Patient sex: M
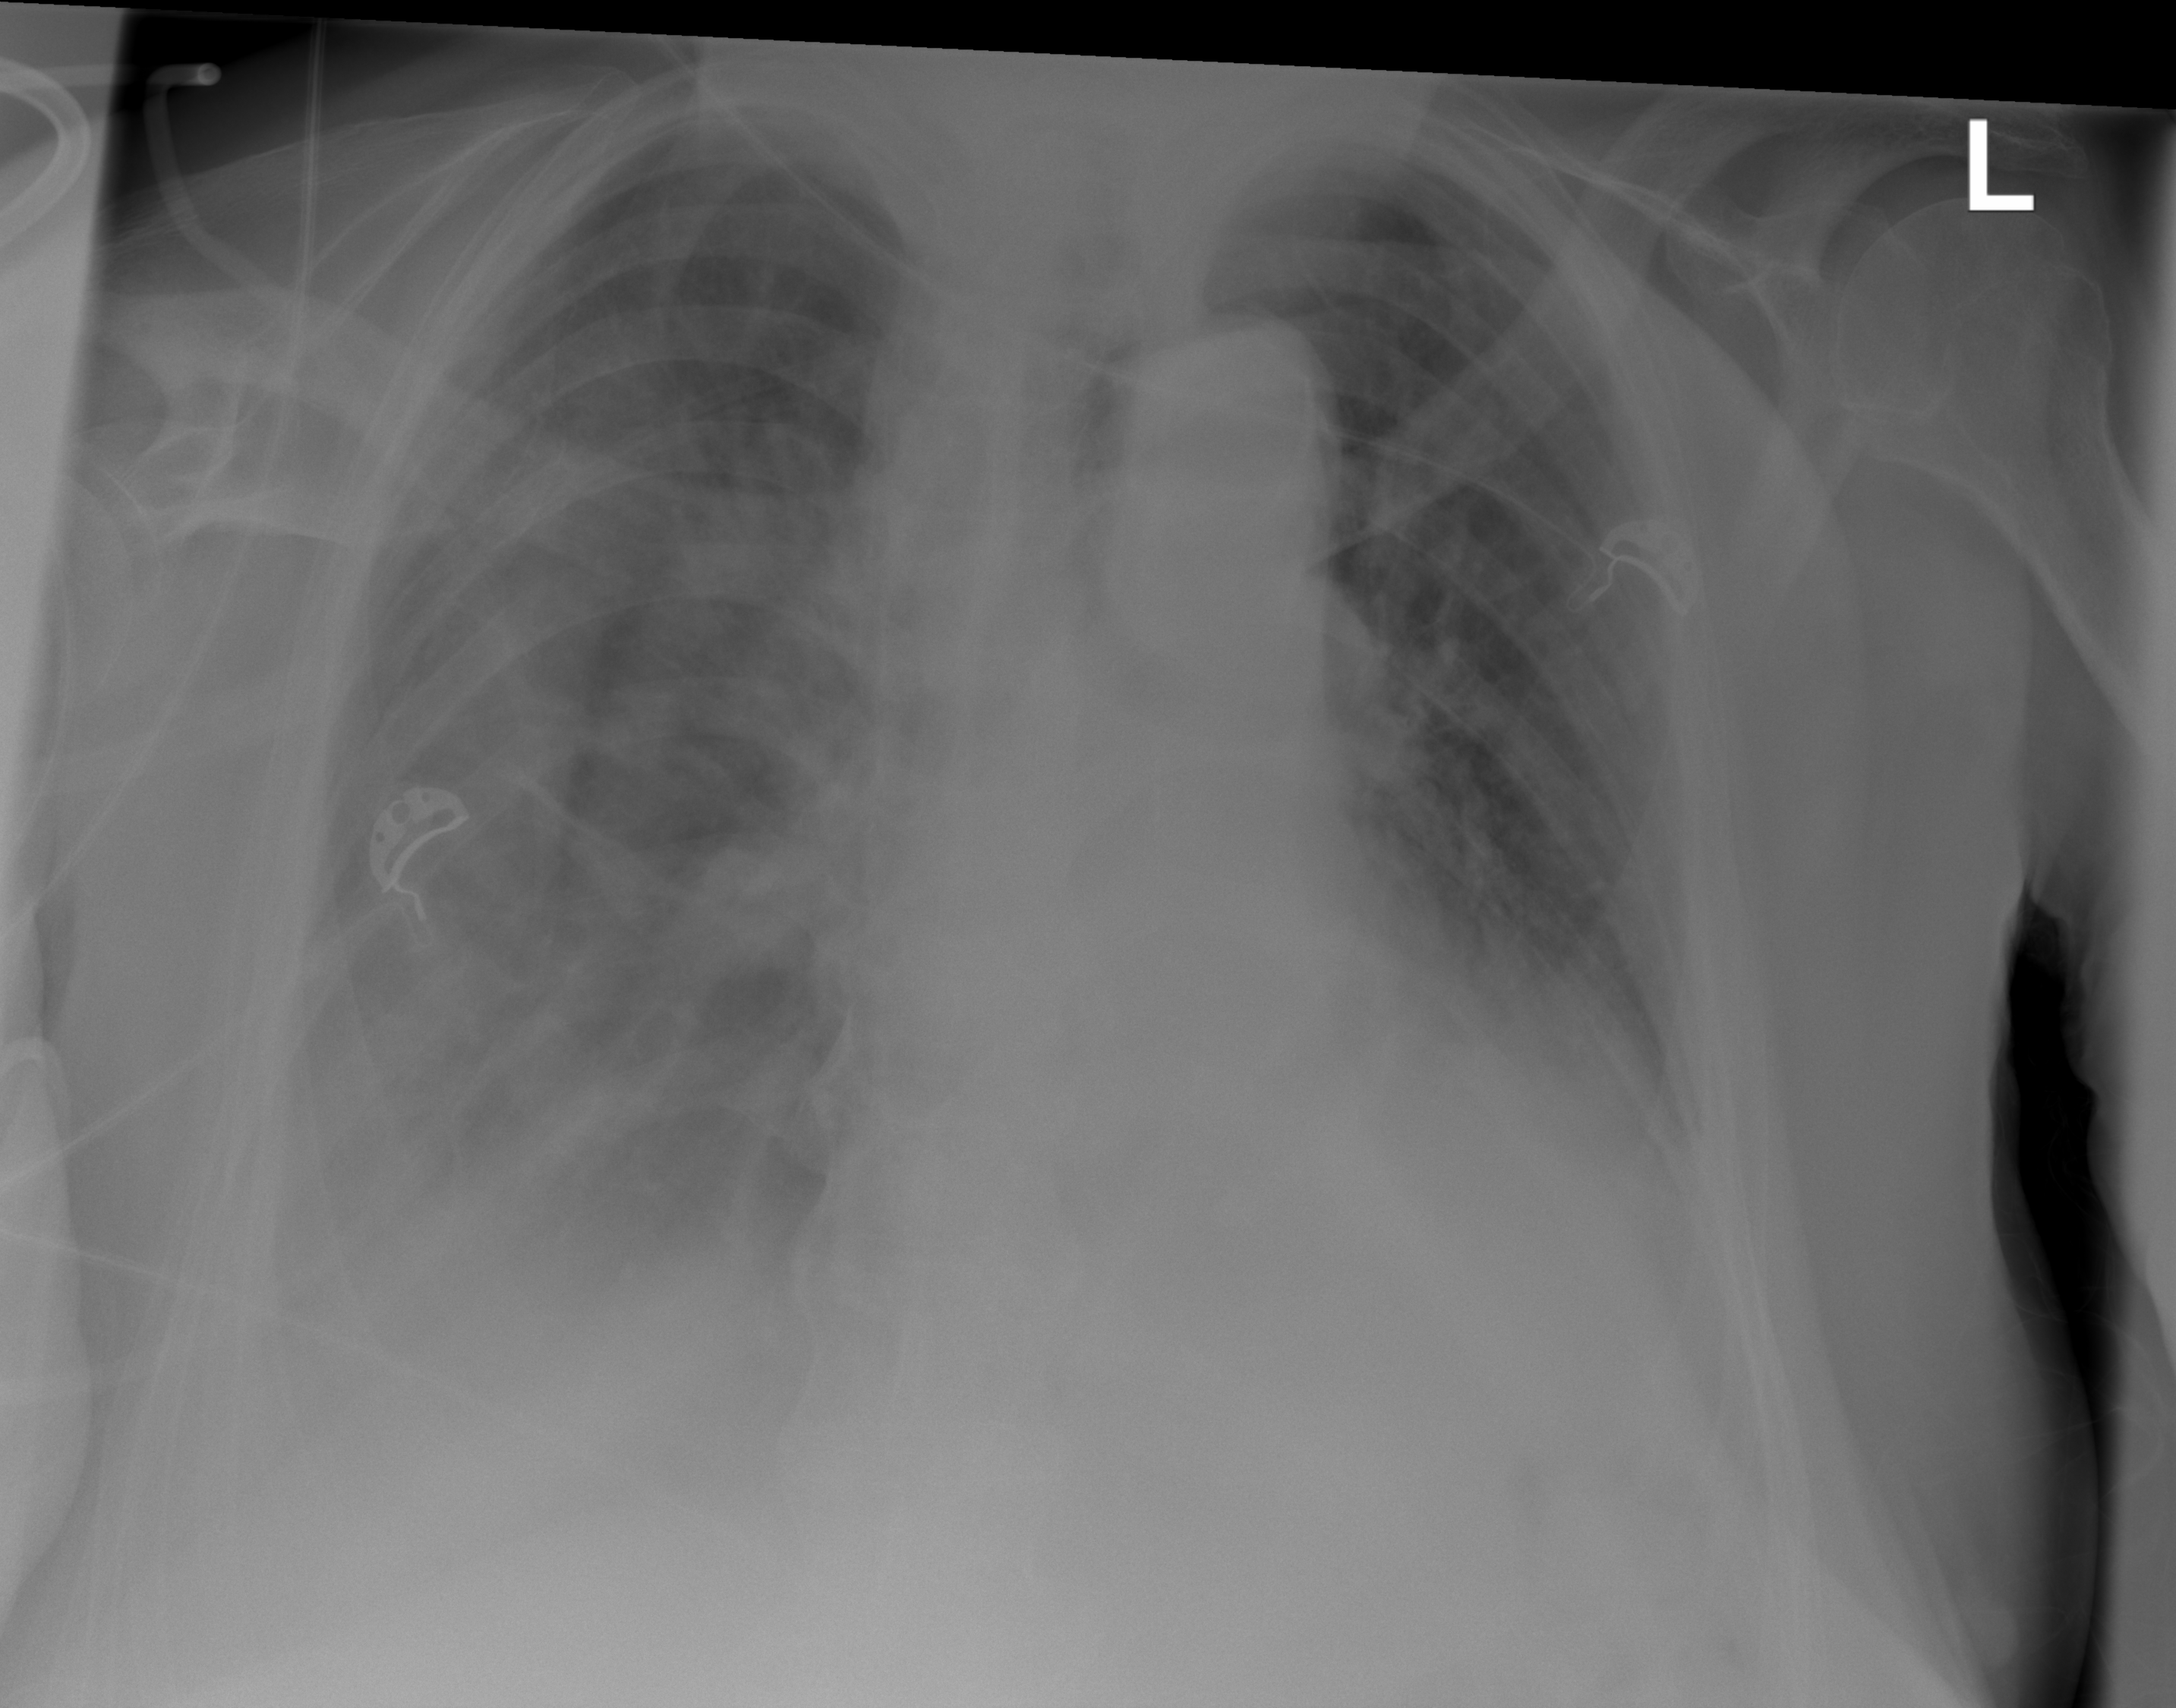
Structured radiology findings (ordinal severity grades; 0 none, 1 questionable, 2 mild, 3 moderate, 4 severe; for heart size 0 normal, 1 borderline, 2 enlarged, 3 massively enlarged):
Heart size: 1
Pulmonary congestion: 2
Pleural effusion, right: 3
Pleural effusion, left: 2
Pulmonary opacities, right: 2
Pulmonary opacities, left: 0
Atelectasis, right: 2
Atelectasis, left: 2